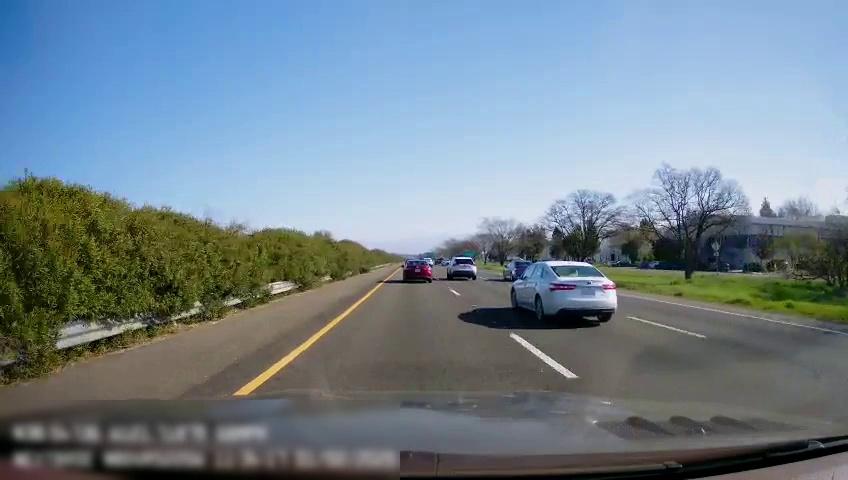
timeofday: Day
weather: Sunny
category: Drivable Space
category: Vehicles | Car
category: Vehicles | Car
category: Vehicles | Car
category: Vehicles | Car
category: Lanes | Current Lane
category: Lanes | Current Lane
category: Lanes | Alternate Lane
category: Lanes | Alternate Lane